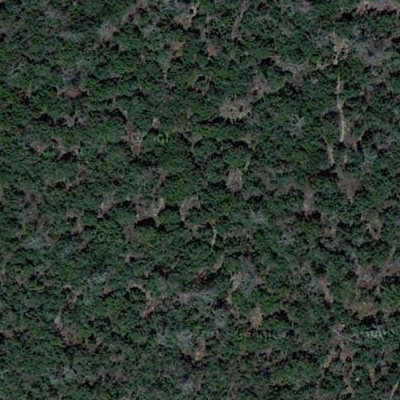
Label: eForest